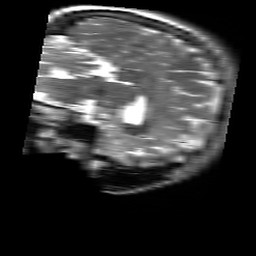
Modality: T2w
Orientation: sagittal
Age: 20
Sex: female
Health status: healthy
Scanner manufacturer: siemens
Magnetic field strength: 3 T
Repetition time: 4.01 s
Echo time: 0.116 s